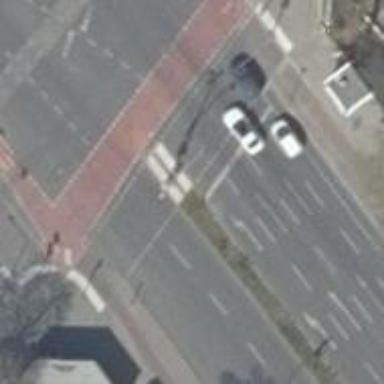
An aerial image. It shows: Traffic island located on footway.